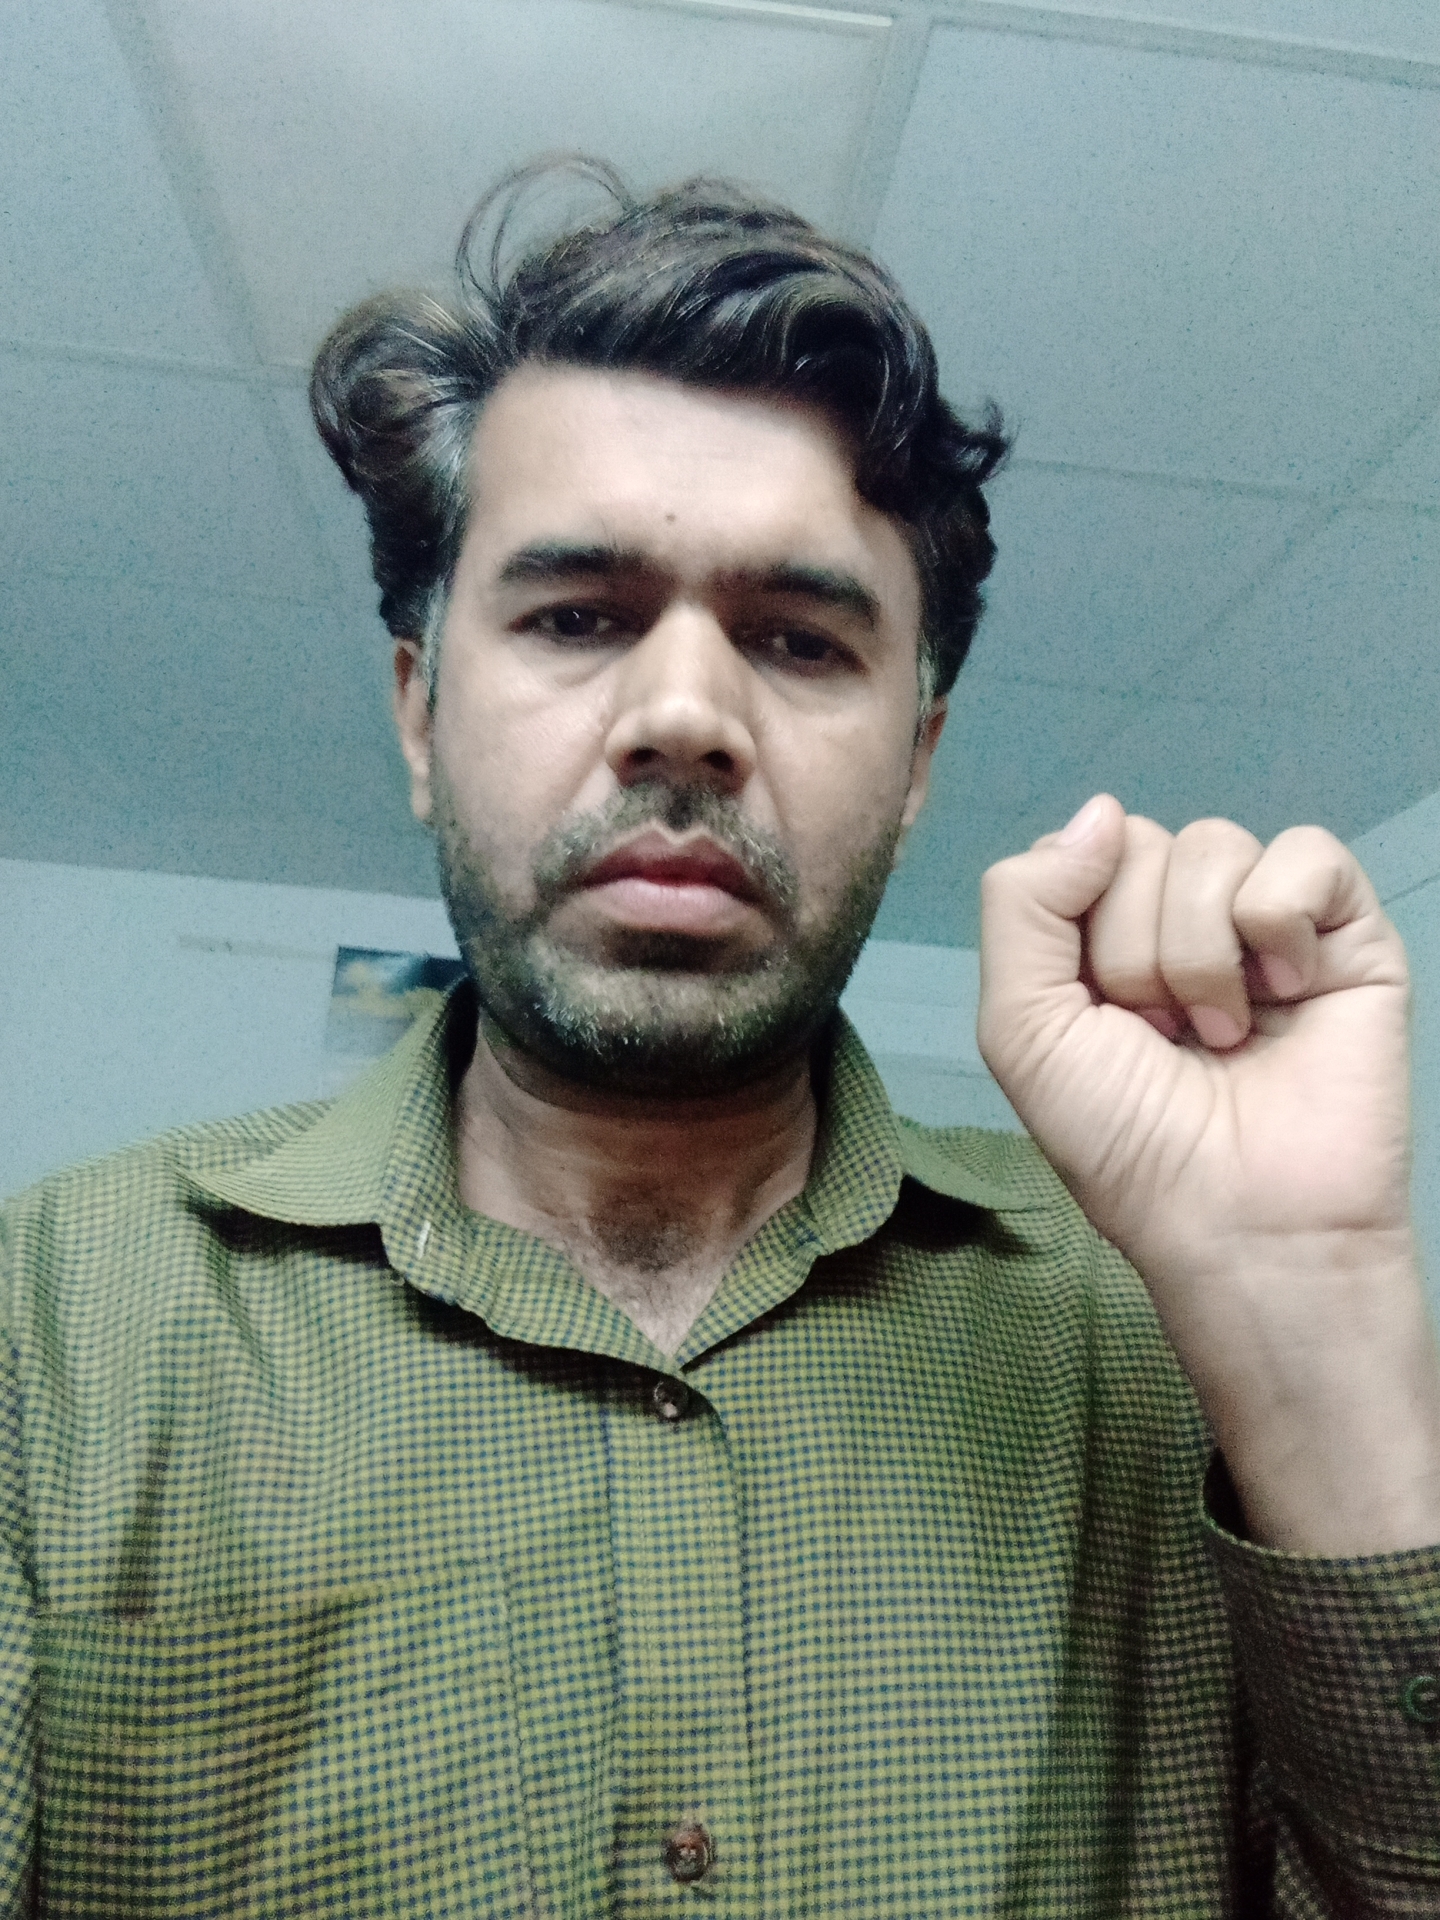
Label: noise